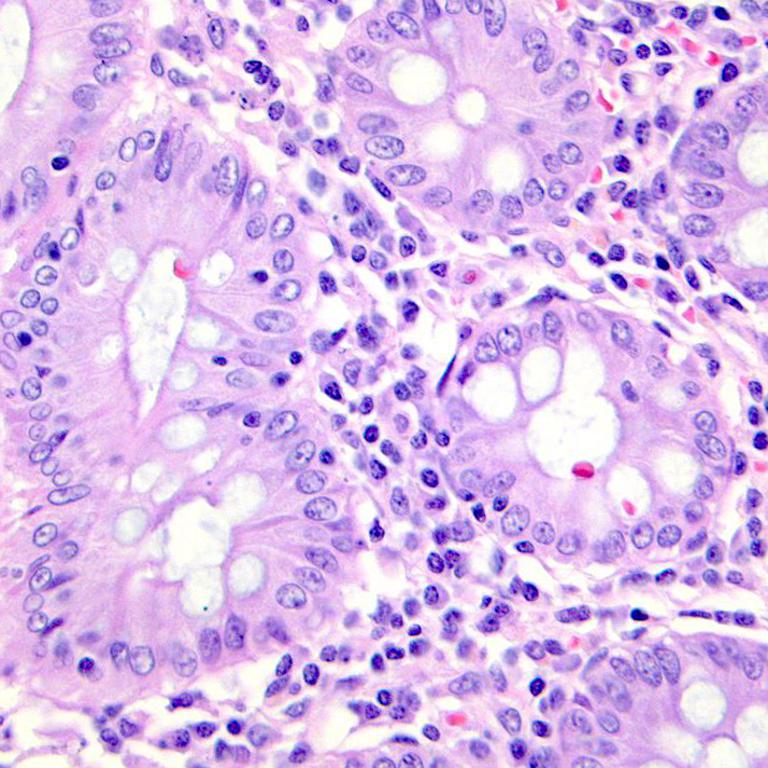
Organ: colon
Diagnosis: benign